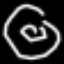
Label: donut